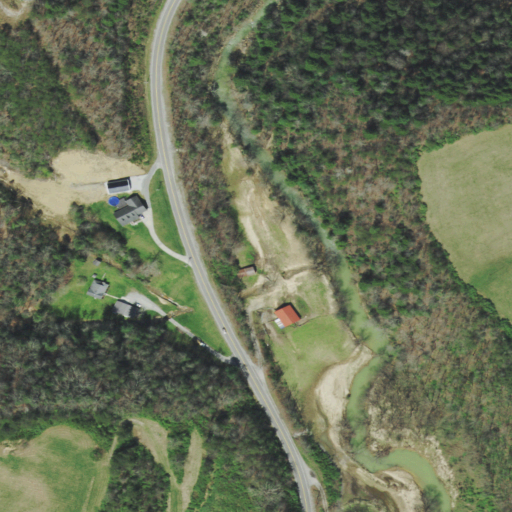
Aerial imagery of valley in Tennessee named Tram Road Hollow containing mixed forest, pasture, grassland, deciduous forest, low intensity development, open development, and medium intensity development